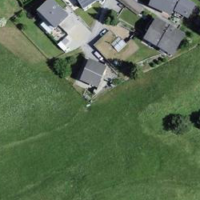
EUNIS habitat code: 54
Species observed at this site:
Rhamnus cathartica